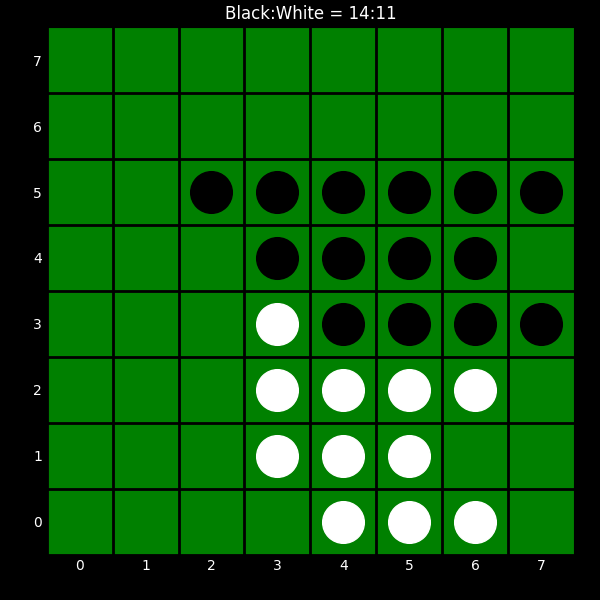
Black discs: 14
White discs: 11